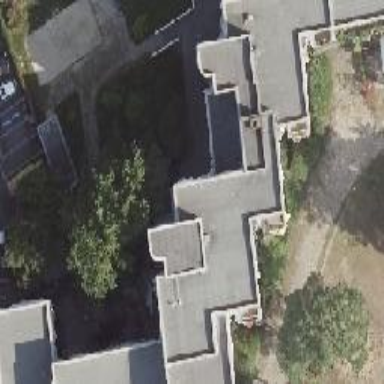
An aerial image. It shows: Residential building with flat grey roof and white walls.